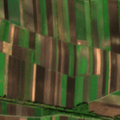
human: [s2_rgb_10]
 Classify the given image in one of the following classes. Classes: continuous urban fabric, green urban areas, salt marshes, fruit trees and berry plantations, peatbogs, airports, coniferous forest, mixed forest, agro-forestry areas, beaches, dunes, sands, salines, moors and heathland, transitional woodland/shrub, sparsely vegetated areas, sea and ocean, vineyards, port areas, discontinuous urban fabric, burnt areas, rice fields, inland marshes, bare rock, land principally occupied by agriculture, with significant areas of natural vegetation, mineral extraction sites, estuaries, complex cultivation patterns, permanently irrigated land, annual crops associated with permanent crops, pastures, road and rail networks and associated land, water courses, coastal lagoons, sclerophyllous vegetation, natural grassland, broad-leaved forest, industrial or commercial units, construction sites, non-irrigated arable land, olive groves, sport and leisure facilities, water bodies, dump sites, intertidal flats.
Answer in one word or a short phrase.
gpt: non-irrigated arable land, land principally occupied by agriculture, with significant areas of natural vegetation